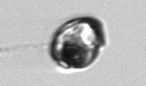
Label: Proterythropsis